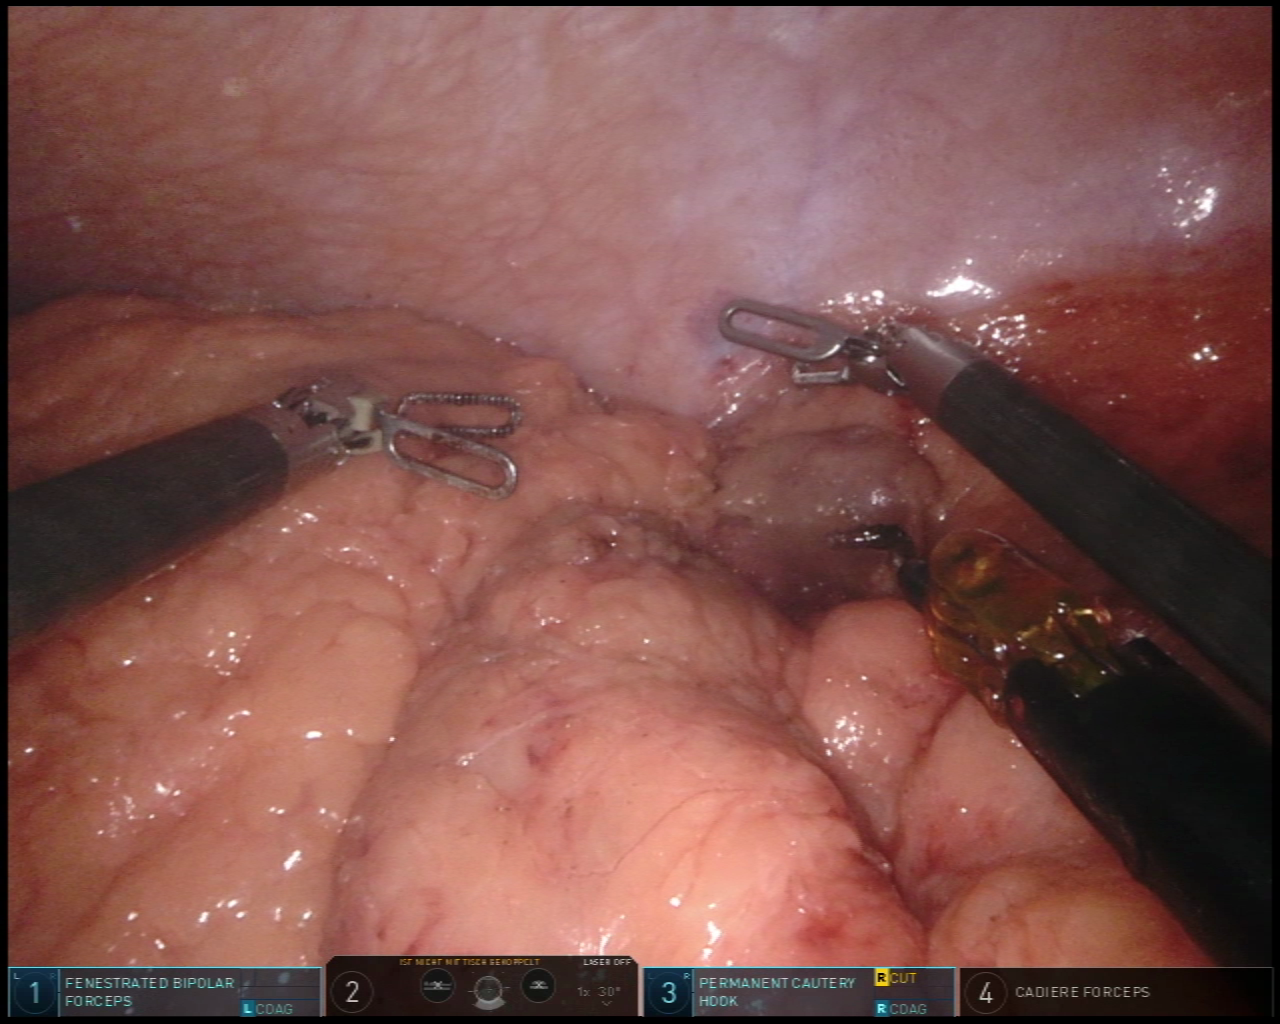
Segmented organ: abdominal_wall
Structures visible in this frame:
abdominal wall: yes
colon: no
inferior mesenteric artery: no
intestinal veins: no
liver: no
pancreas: no
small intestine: no
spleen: no
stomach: no
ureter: no
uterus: no
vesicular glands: no